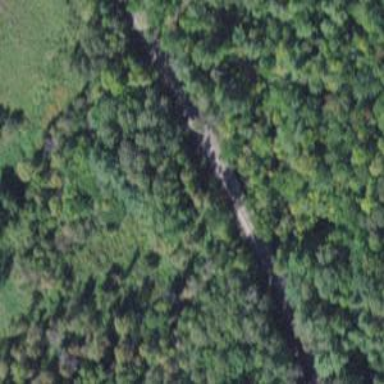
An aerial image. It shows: Railway track.